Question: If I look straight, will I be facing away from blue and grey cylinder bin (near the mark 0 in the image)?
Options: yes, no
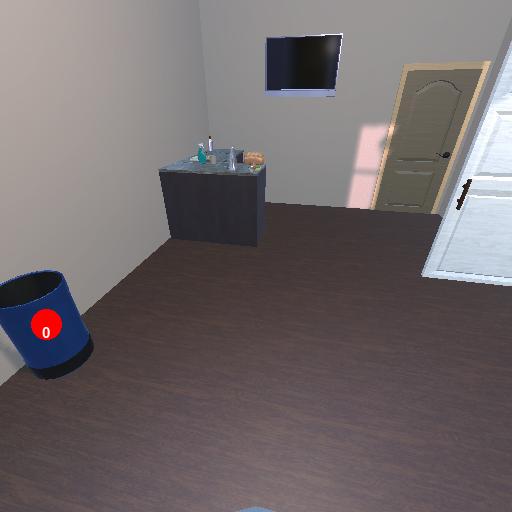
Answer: yes